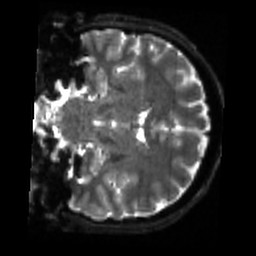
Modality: sbref
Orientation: coronal
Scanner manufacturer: siemens
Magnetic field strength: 3 T
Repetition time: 4 s
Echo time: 0.0594 s